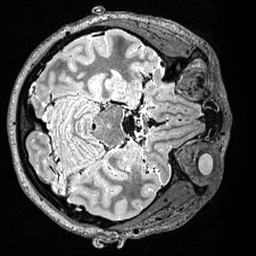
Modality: T2w
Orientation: axial
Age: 32
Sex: female